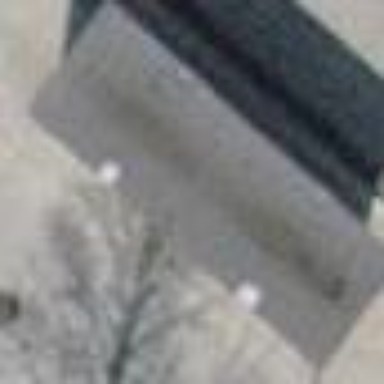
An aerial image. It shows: Shelter for public transport located on roof.